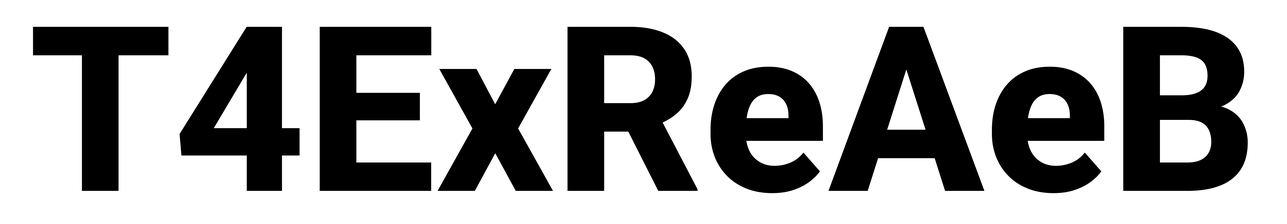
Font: Roboto_ExtraBold